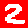
Digit: 2